Question: I need an div that will be always at the bottom of the page, margin 172px at the left, and 383px at the right.
This div will have some images and text and left and right buttons. When you hover the mouse at the right button, for example, the content that was "invisible", after reaching the div's width limit, will start appearing from the right, sliding the content for the left.
I tried using 'position:fixed; bottom:0px', but I couldn't margin the div, and the width of it doesn't change when the screen size changes...
For example, this would be exactly what I want (the black div at the bottom):

If you know any jquery plugin that does what I want or if you know how to do something like this, please help me!
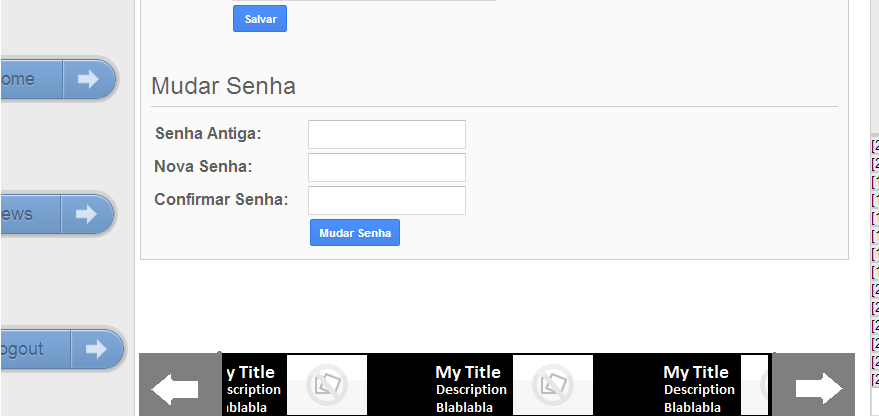
Answer: If you're using 'position: fixed', margin can not be applied. You can specify the 'left' and 'right' attributes though.
'''
position: fixed;
right: 383px;
bottom: 0;
left: 172px;
'''
I know it's not exactly what you're asking for, but you can then set the 'white-space' and 'overflow' attributes on that div to make it so that it will show a horizontal scrollbar.
'''
white-space: nowrap;
overflow: auto;
'''
The user would use the scrollbar on the bottom to move the content of the div. Here's an example: <URL>
To use jQuery set 'overflow: hidden' and add some functions that adjust the 'scrollLeft' of the div, then add some controls that call those functions when they're hovered. Here's an example: <URL>